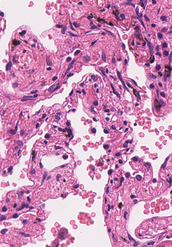
Tumor epithelial tissue: no
Tumor-associated stroma tissue: no
Normal tissue: yes